Question: First of all i thank the website and the members who helped a lot in my html5 and javascript queries. Let me get into my problem. In my column chart created using canvas and javascript. I have to include a tooltip. I developed a tooltip for which i have given the code and image below. The problem is the tooltip is not redrawn, it draws again and again.

'''
<!doctype html>
<html>
<head>
<script type="text/javascript">
window.onload=function() {
var canvas=document.getElementById('mycanvas');
var ctx=canvas.getContext('2d');
var graphInfo=[{data:[120,130,140,160,180,100],color:'purple',label:["a","b","c","d","e","f"]},{data:[100,120,130,140,150,190],color:'green',label:["g","h","i","j","k","l"]}];
var width=45;
function renderGrid(gridPixelSize, color)
{
ctx.save();
ctx.lineWidth = 0.5;
ctx.strokeStyle = color;
for(var i = 20; i <= canvas.height-20; i = i + gridPixelSize)
{
ctx.beginPath();
ctx.moveTo(20, i);
ctx.lineTo(canvas.width-20, i);
ctx.closePath();
ctx.stroke();
}
for(var j = 20; j <= canvas.width-20; j = j + gridPixelSize)
{
ctx.beginPath();
ctx.moveTo(j, 20);
ctx.lineTo(j, canvas.height-20);
ctx.closePath();
ctx.stroke();
}
ctx.restore();
}
renderGrid(10, "grey");
ctx.beginPath();
ctx.strokeStyle = 'black';
ctx.moveTo(20, canvas.height-20);
ctx.lineTo(canvas.width-20, canvas.height-20);
ctx.closePath();
ctx.stroke();
ctx.beginPath();
ctx.strokeStyle = 'black';
ctx.moveTo(20, 20);
ctx.lineTo(20, canvas.height-20);
ctx.closePath();
ctx.stroke();
ctx.font = "bold 16px Arial";
function getFunctionForTimeout(j){
var i=0,currx=30,info=graphInfo[j],x5=j*5;
var fTimeout=function(){
var h=Math.max(info.data[i]-x5,0);
var m=info.label[i];
ctx.fillStyle='black'
ctx.fillRect(currx+(10*x5)+2,canvas.height-h-20,width+2,h-1);
ctx.fillStyle=info.color;
ctx.fillRect(currx+(10*x5),canvas.height-h-21,width,h);
ctx.fillText(m, currx+(10*x5)+20, canvas.height-5);
currx+=120;
i++;
if(i<info.data.length)setTimeout(fTimeout,0);
canvas.addEventListener('mousemove',function onMouseover(e) {
var mx = e.clientX - 8;
var my = e.clientY - 8;
ctx.save();
var str='X : ' + mx + ', ' + 'Y :' + my;
ctx.fillStyle = '#00ff00';
ctx.fillRect(mx + 10, my + 10, 70, 20);
ctx.fillStyle = '#000';
ctx.font = 'bold 20px verdana';
ctx.fillText(str, mx + 10, my + 25, 60);
ctx.restore();
}, 0);
};
return fTimeout;
}
for(var j=graphInfo.length-1;j>=0;j--) {
setTimeout(getFunctionForTimeout(j),2000);
}
};
</script>
</head>
<body>
<canvas id="mycanvas" height="400" width="800" style="border:1px solid #000000;">
</body>
</html>
'''
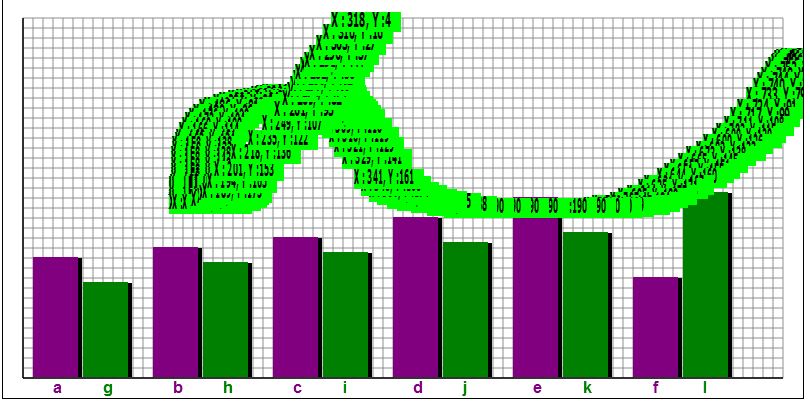
Answer: An HTML5 Canvas is not like SVG or HTML: you can't just add and remove elements, or change their attributes, and expect things to be redrawn for you. When you draw something on a canvas, it is . To 'move' something you must erase the canvas ('clearRect()'), and draw the contents again with the tooltip in a new location.
Alternatively, I would suggest using the canvas for your tooltip. Why would you? Instead, create the tooltip as a separate HTML (or SVG) element and move it around. Let the browser take care of redrawing the composite for you.